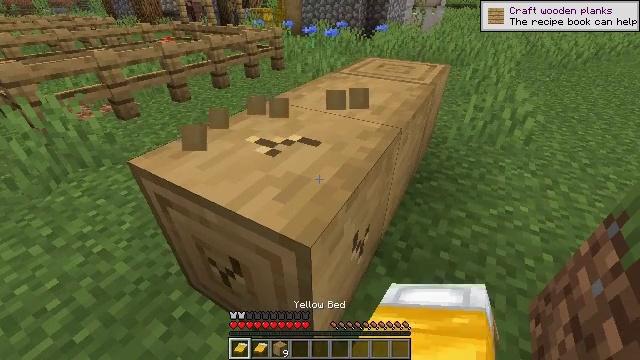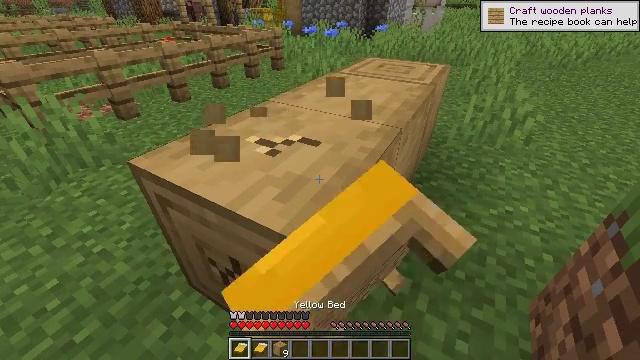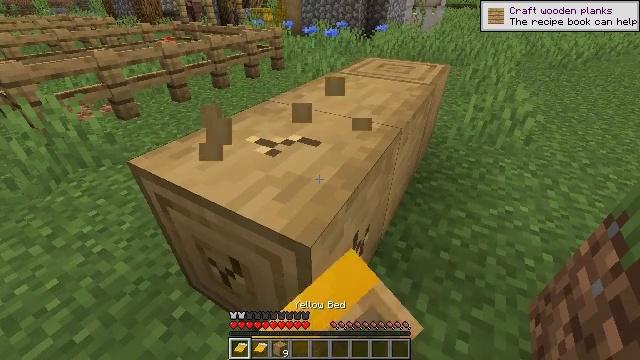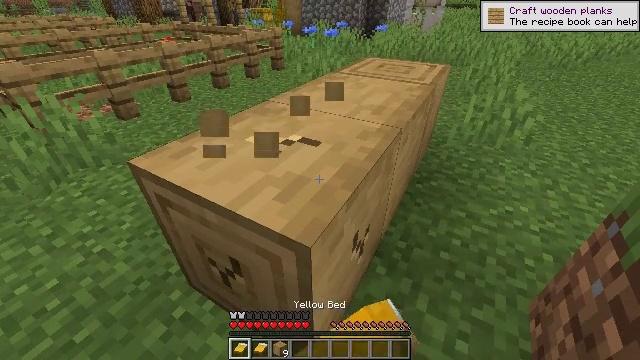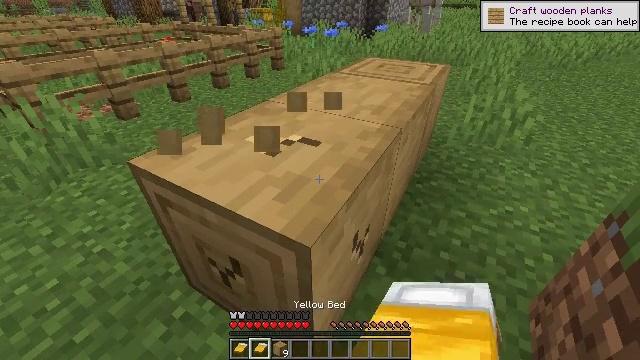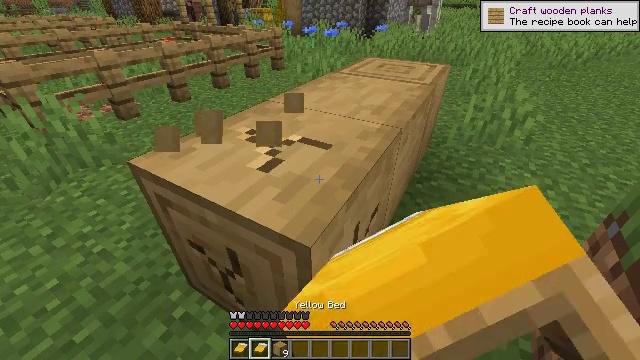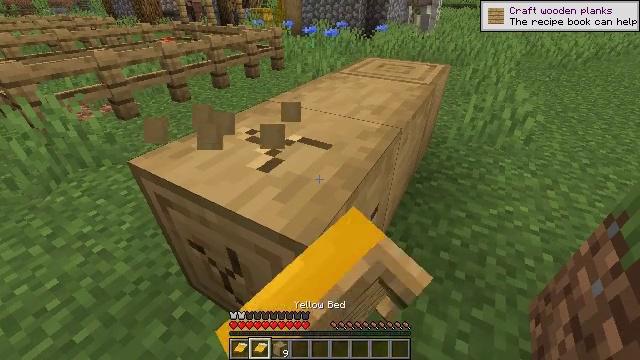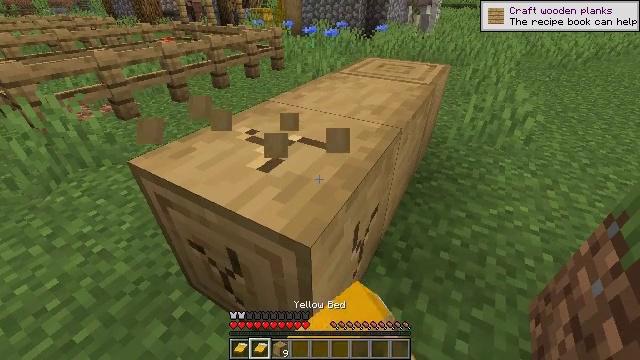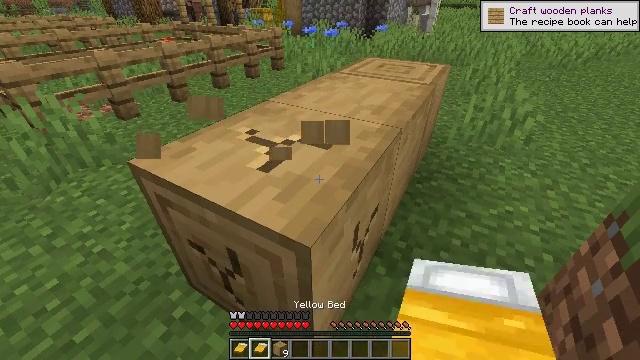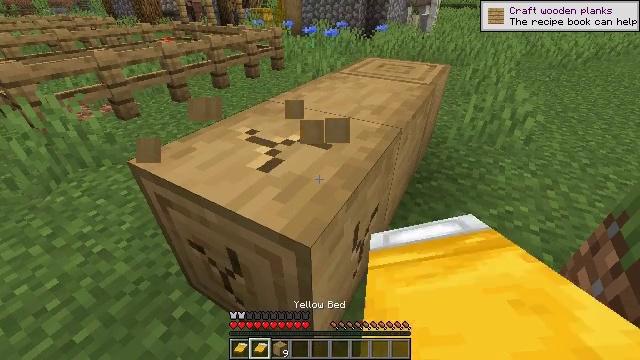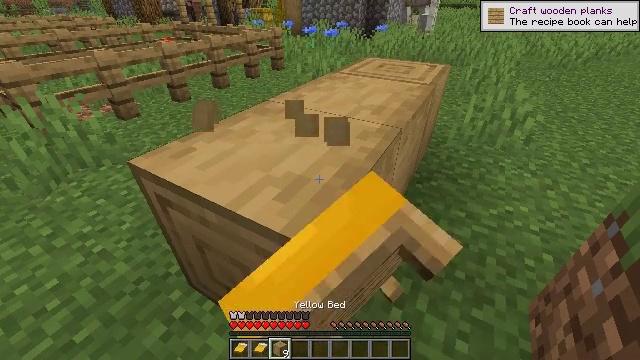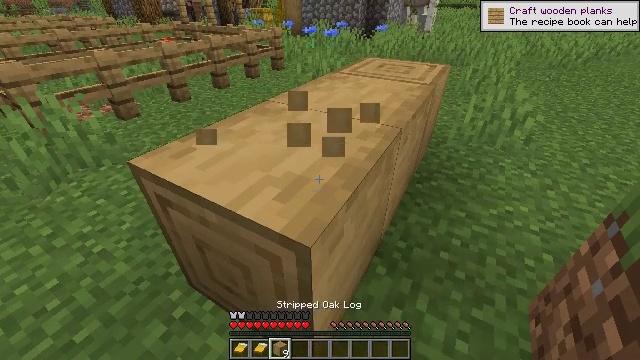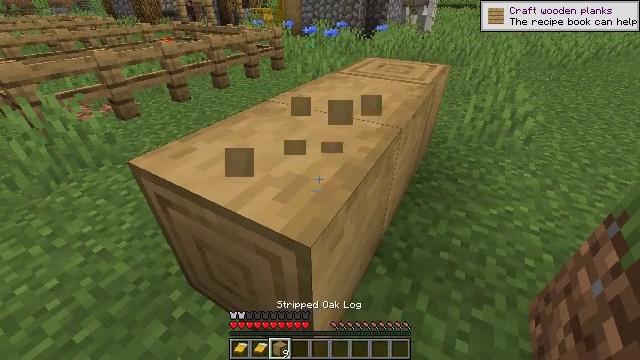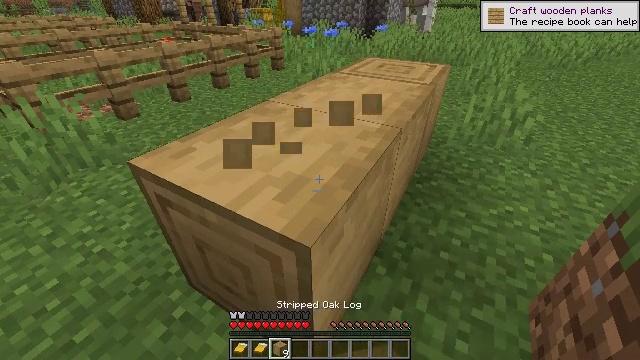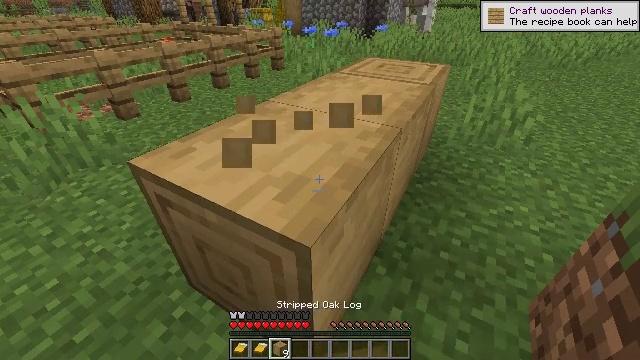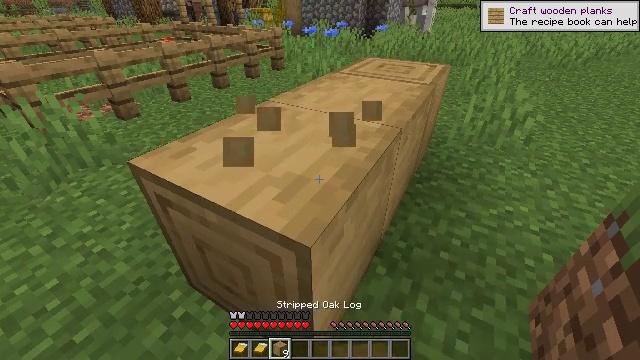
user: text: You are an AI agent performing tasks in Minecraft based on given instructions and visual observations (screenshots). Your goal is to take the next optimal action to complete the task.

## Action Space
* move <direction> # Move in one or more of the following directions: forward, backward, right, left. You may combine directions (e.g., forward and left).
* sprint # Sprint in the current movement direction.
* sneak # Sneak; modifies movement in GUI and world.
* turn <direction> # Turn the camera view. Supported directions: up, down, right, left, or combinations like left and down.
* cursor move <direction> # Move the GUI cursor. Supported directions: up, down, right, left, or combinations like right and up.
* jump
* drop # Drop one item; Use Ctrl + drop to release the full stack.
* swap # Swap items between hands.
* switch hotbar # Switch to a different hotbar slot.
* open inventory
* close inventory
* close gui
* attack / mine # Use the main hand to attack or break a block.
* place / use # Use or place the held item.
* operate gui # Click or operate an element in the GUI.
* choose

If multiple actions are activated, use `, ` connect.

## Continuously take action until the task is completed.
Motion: motion action
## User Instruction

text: Gather stripped oak log from a tree.
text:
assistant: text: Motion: attack / mine
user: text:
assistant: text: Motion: attack / mine
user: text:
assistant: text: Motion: attack / mine
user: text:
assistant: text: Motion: attack / mine, switch to hotbar 2
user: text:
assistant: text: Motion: attack / mine, switch to hotbar 2
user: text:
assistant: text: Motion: attack / mine, switch to hotbar 2
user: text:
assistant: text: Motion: attack / mine, switch to hotbar 2
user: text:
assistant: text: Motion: attack / mine
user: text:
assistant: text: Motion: attack / mine
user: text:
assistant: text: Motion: attack / mine, switch to hotbar 3
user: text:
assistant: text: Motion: attack / mine, switch to hotbar 3
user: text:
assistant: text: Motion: attack / mine, switch to hotbar 3
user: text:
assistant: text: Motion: attack / mine, switch to hotbar 3
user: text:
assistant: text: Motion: attack / mine
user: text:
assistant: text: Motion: attack / mine
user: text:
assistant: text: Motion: attack / mine
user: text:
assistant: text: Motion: attack / mine
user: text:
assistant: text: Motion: attack / mine
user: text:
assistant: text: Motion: attack / mine
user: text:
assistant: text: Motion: attack / mine
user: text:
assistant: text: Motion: attack / mine
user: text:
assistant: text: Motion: attack / mine
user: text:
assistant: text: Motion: attack / mine
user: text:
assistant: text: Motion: attack / mine
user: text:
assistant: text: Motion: attack / mine
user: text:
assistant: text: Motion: attack / mine
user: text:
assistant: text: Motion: attack / mine
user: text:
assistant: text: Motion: attack / mine
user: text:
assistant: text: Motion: attack / mine
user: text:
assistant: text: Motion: attack / mine